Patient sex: F
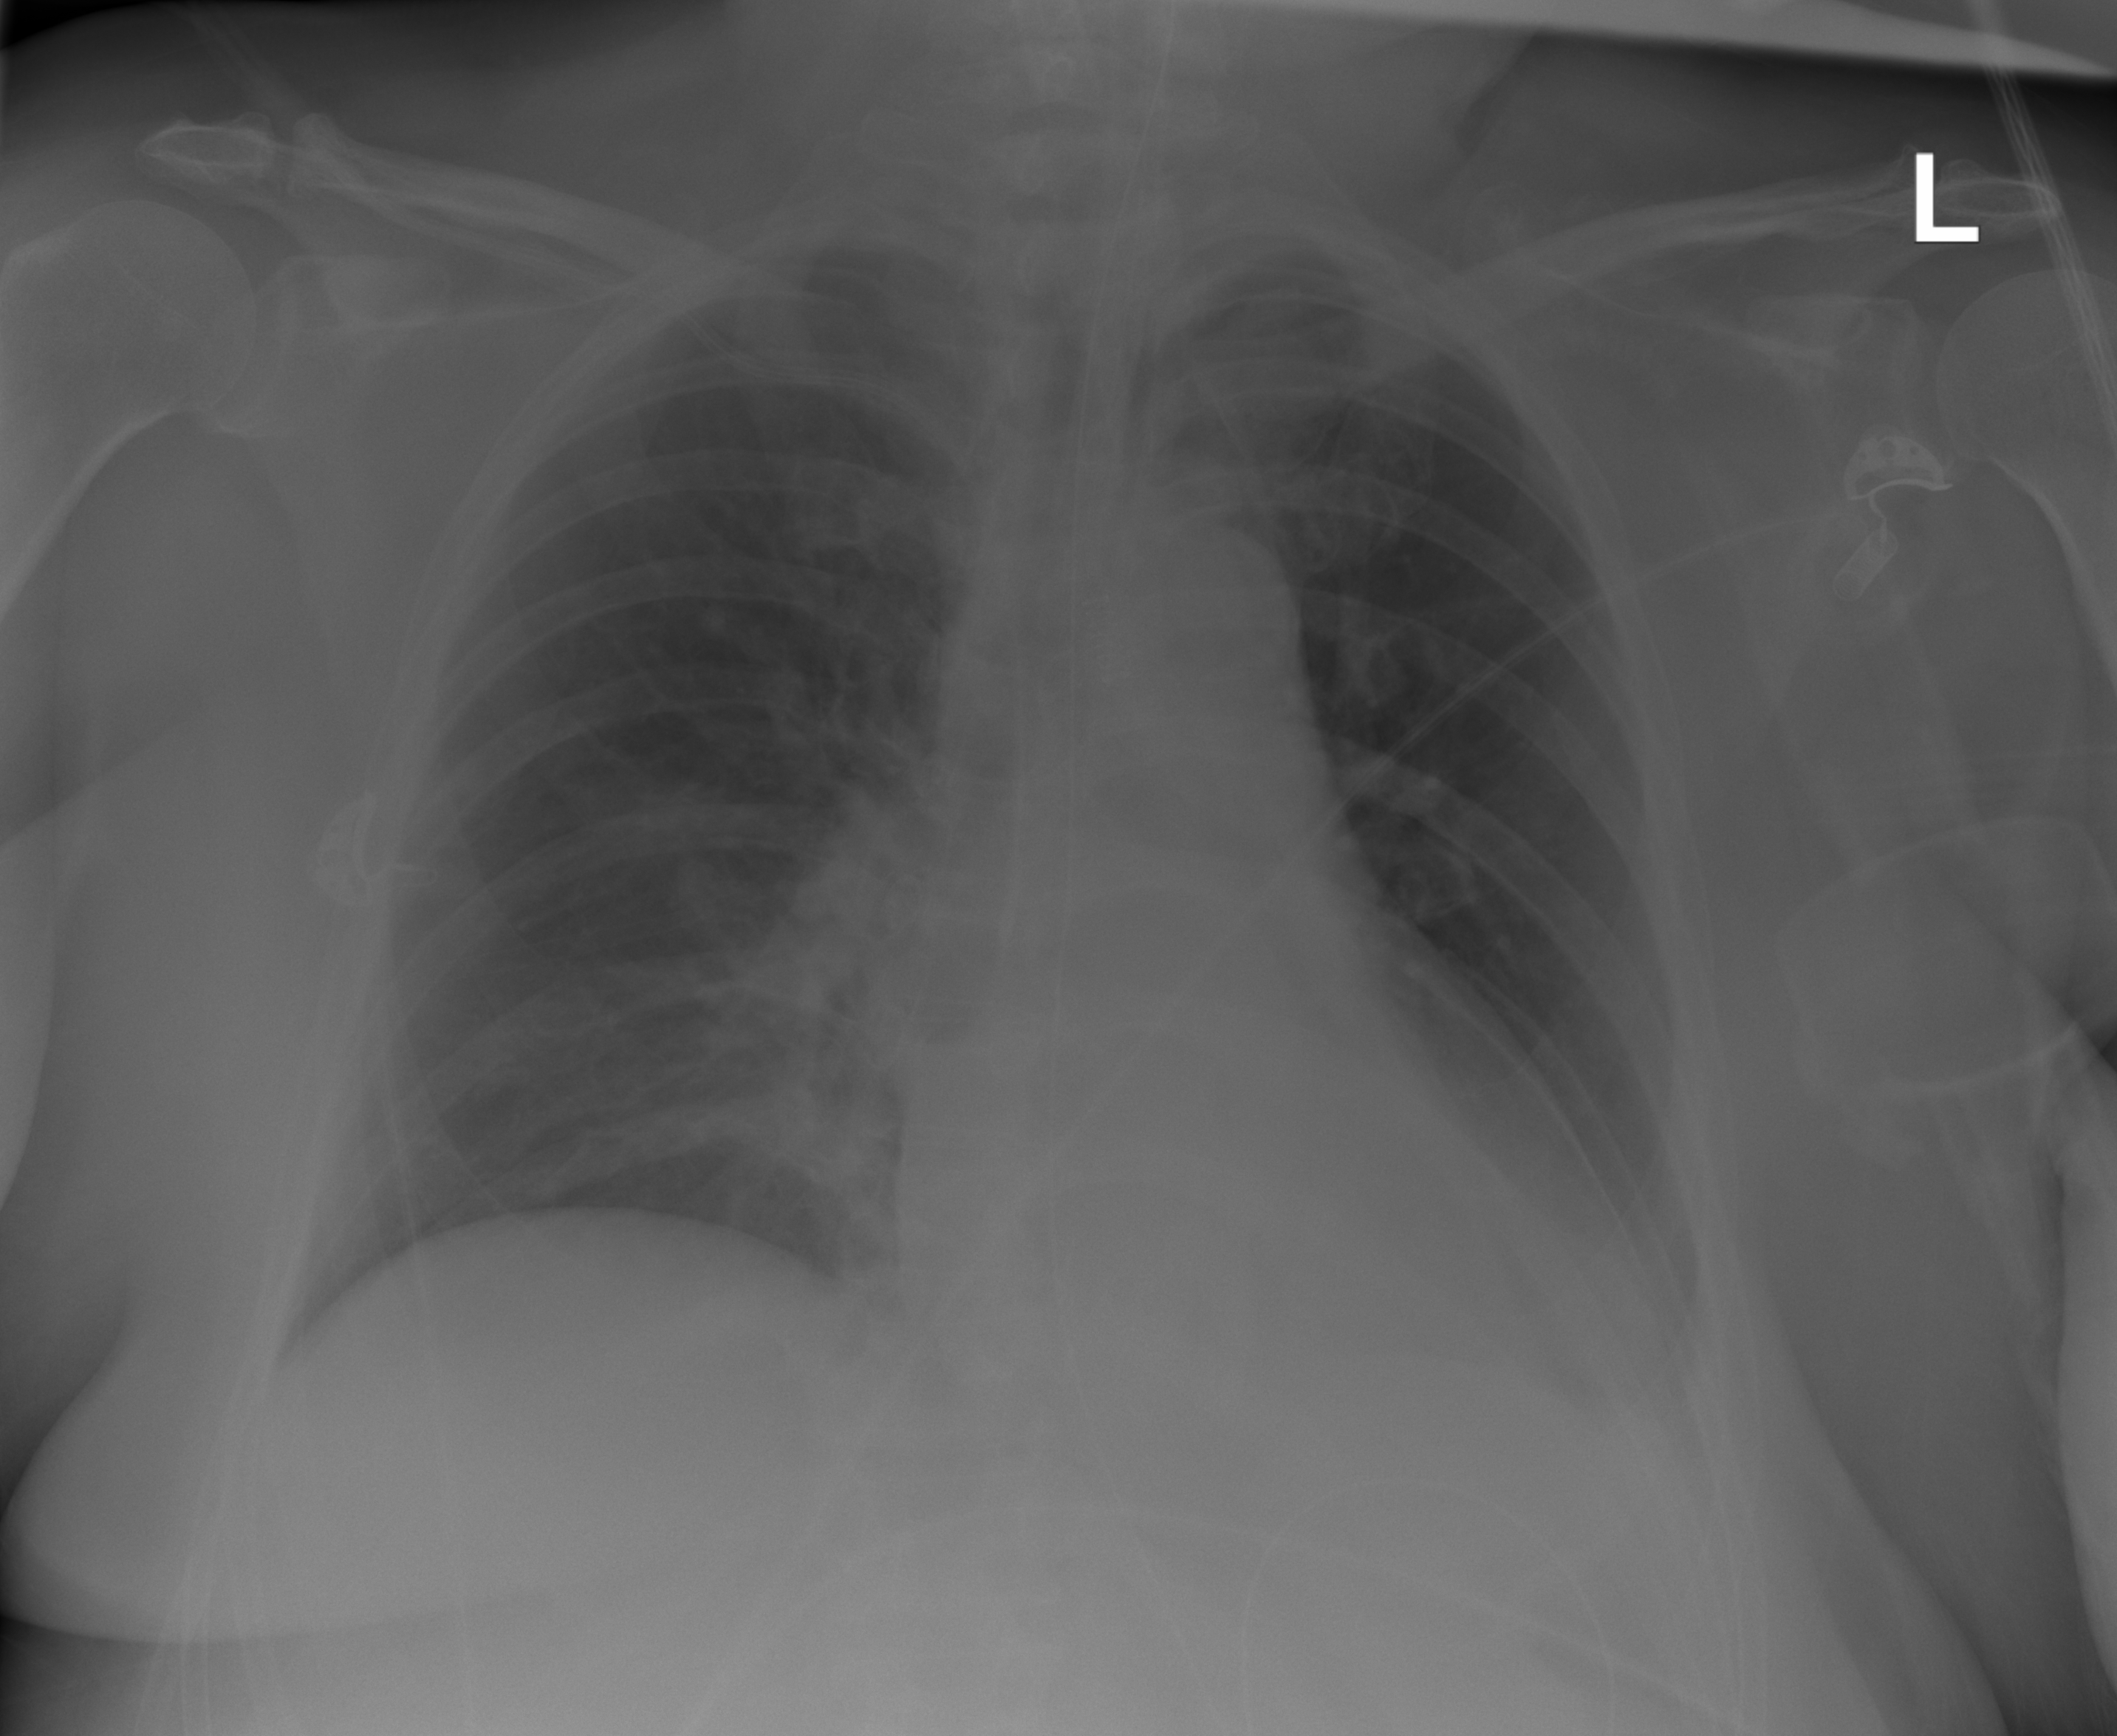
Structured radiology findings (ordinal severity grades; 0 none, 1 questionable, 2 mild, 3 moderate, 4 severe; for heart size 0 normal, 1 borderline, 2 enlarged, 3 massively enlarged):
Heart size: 1
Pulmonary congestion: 0
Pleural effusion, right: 0
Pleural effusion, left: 2
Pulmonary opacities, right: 2
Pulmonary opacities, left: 0
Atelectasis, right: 2
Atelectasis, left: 2